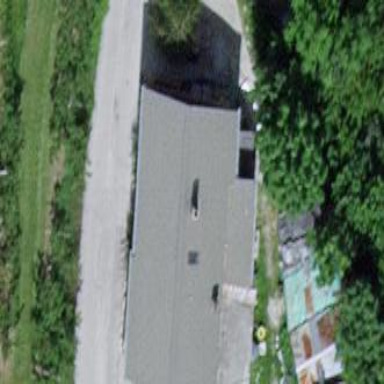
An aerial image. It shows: Detached building.